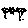
Label: cloud